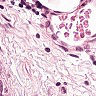
Metastatic tissue present: no